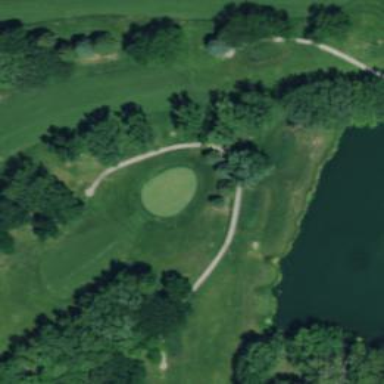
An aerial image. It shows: Path for golf carts.